Question: I'm new to google maps and i want to get and alert when the mark is not the given area, i have already created the map and i have added a circle to represent the area that marker can allow to move,

here is my code
'''
<html>
<head>
<title></title>
<meta charset="UTF-8">
<meta name="viewport" content="width=device-width">
<script type="text/javascript" src="http://maps.google.com/maps/api/js?v=3&sensor=false&language=en"></script>
<script type="text/javascript">
// Basic Variables
var map, marker, myLatlng;
var Location;
var LAT = 6.<PHONE>;
var LONG = 79.<PHONE>;
function loadMap() {
myLatlng = new google.maps.LatLng(LAT, LONG);
var mapOptions = {
zoom: 14,
center: myLatlng
}
map = new google.maps.Map(document.getElementById("map-canvas"), mapOptions);
google.maps.event.addListener(map, 'click', function() {
infowindow.close();
});
// To add the marker to the map, use the 'map' property
marker = new google.maps.Marker({
position: myLatlng,
map: map,
// This allows me to drag the mark through map
draggable: true,
// Bounce the marker when it adds to the Map
animation: google.maps.Animation.DROP,
title: "Hello World!"
});
var CicleOption = {
strokeColor: '#FF0000',
strokeOpacity: 0.8,
strokeWeight: 2,
fillColor: '#FF0000',
fillOpacity: 0.35,
map: map,
center: myLatlng,
radius: 1000
};
new google.maps.Circle(CicleOption);
// To add the marker to the map, call setMap();
marker.setMap(marker);
}
</script>
</head>
<body onload="loadMap()">
<div id="map-canvas" style="height:350px;"></div>
</body>
'''
I want to get an alert when marker goes out from the circle,
Marker is
Thank you.
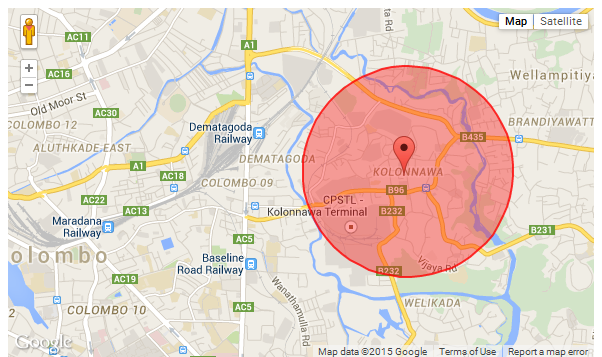
Answer: I have a solution for you, watch the lines 65 to 77. When the marker is placed outside the circle then it is moved to the middle of the circle again plus the map is centered again.
'''
<html>
<head>
<title></title>
<meta charset="UTF-8">
<meta name="viewport" content="width=device-width">
<script type="text/javascript" src="http://maps.google.com/maps/api/js?v=3&sensor=false&language=en"></script>
<script type="text/javascript">
// Basic Variables
var map, marker, myLatlng;
var Location;
var LAT = 6.<PHONE>;
var LONG = 79.<PHONE>;
function loadMap() {
myLatlng = new google.maps.LatLng(LAT, LONG);
var mapOptions = {
zoom: 14,
center: myLatlng
}
map = new google.maps.Map(document.getElementById("map-canvas"), mapOptions);
google.maps.event.addListener(map, 'click', function() {
infowindow.close();
});
// To add the marker to the map, use the 'map' property
marker = new google.maps.Marker({
position: myLatlng,
map: map,
// This allows me to drag the mark through map
draggable: true,
// Bounce the marker when it adds to the Map
animation: google.maps.Animation.DROP,
title: "Hello World!"
});
var CicleOption = {
strokeColor: '#FF0000',
strokeOpacity: 0.8,
strokeWeight: 2,
fillColor: '#FF0000',
fillOpacity: 0.35,
map: map,
center: myLatlng,
radius: 1000
};
new google.maps.Circle(CicleOption);
// To add the marker to the map, call setMap();
marker.setMap(map);
// THIS IS ADDED
google.maps.event.addListener(marker,'dragend',function(event) {
var currPos = new google.maps.LatLng(event.latLng.k, event.latLng.B);
var dist = getDistance(currPos, CicleOption.center);
if(dist > CicleOption.radius){
alert('Marker is outside');
marker.setPosition(CicleOption.center);
map.setCenter(CicleOption.center);
}
});
}
var rad = function(x) {
return x * Math.PI / 180;
};
var getDistance = function(p1, p2) {
var R = <PHONE>; // Earth's mean radius in meter
var dLat = rad(p2.lat() - p1.lat());
var dLong = rad(p2.lng() - p1.lng());
var a = Math.sin(dLat / 2) * Math.sin(dLat / 2) +
Math.cos(rad(p1.lat())) * Math.cos(rad(p2.lat())) *
Math.sin(dLong / 2) * Math.sin(dLong / 2);
var c = 2 * Math.atan2(Math.sqrt(a), Math.sqrt(1 - a));
var d = R * c;
return d; // returns the distance in meter
};
</script>
</head>
<body onload="loadMap()">
<div id="map-canvas" style="height:350px;"></div>
</body>
'''
Furthermore you can check this by using google-maps-lib:
'''
var cirlce = new google.maps.Circle(options);
var bounds = circle.getBounds();
var currPos = new google.maps.LatLng(lat, lng);
bounds.contains(currPos);
'''
The method return a boolean that indicates whether point(currPos) is within circle.
Here is a example of this: <URL>